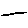
Label: line